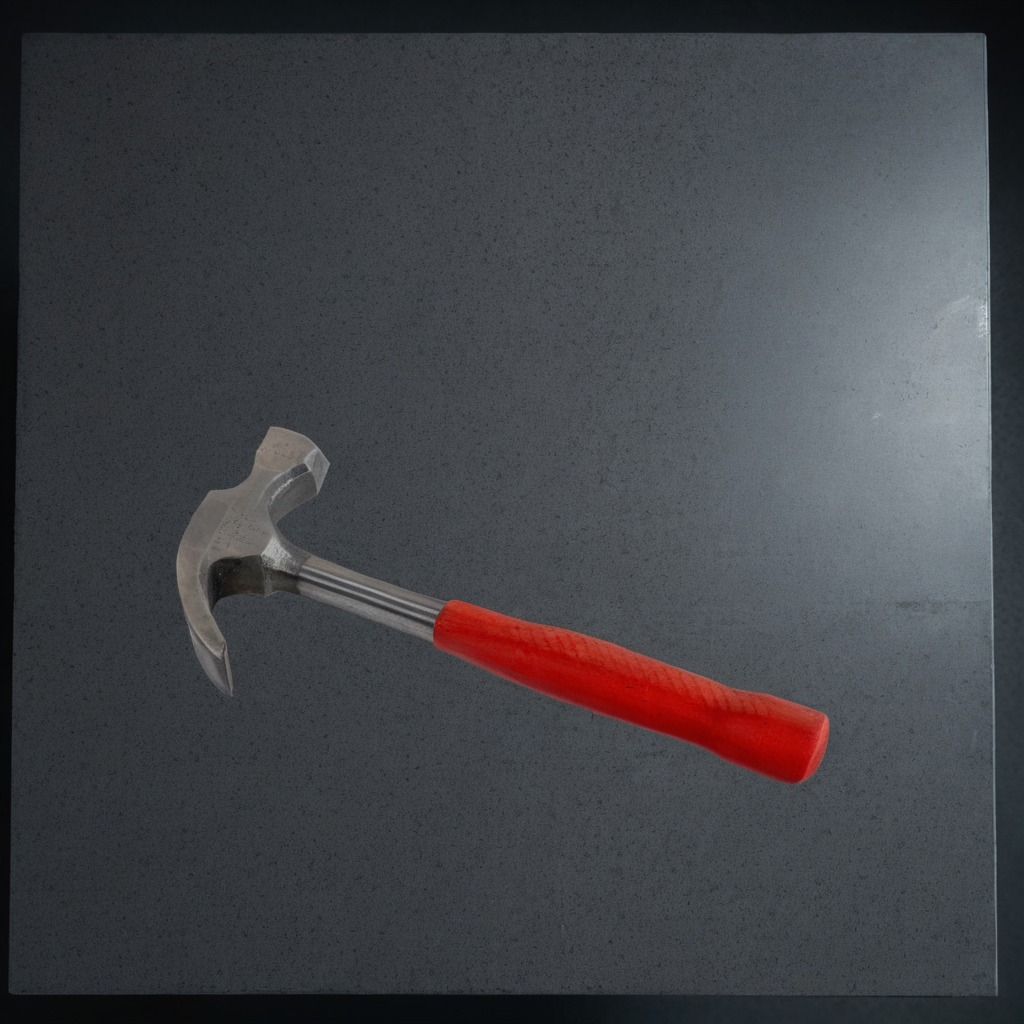
A hammer is lying on a clean granite table inside a workshop at night dim ambient light soft shadows worn but